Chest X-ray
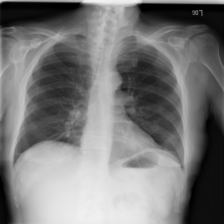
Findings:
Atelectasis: negative
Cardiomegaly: negative
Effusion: negative
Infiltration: negative
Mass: negative
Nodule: negative
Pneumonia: negative
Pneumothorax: negative
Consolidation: negative
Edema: negative
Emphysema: negative
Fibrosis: negative
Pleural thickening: negative
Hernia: negative